Question: Google Docs (Spreadsheet) tells me that this (custom) formula is wrong.. in Excel instead works:
'''
=AND(MATCH(CONCATENATE($A2;" ";$B2);Allievi!$G$1:$G$1204;0); $L2="Facilitatore di classe")
'''
It just tells me it's not valid. The problem is that it seems not possible to reference other sheets (in the same doc) in conditional formatting rules..
Any workaround?
I need to keep data in different sheets.

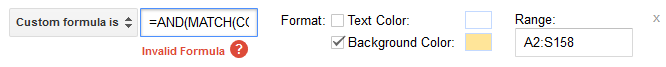
Answer: You can reference the sheet and cell <URL>.
'=INDIRECT("SHEETNAME!"&"CELLRANGE")'
For your formula it should be something like
'''
=AND(MATCH(CONCATENATE($A2;" ";$B2);INDIRECT("Allievi!"&"$G$1:$G$1204";0); $L2="Facilitatore di classe")
'''